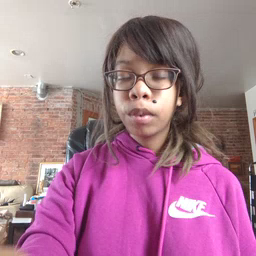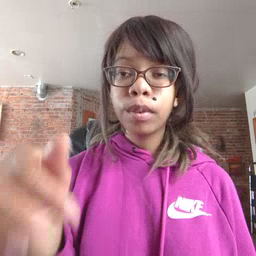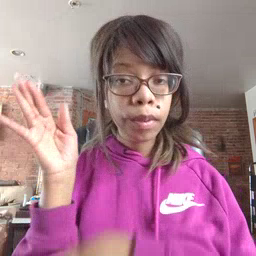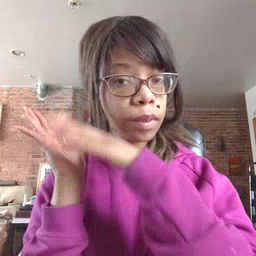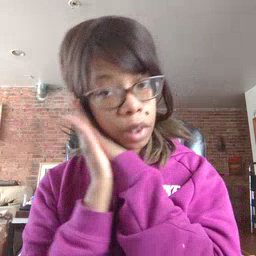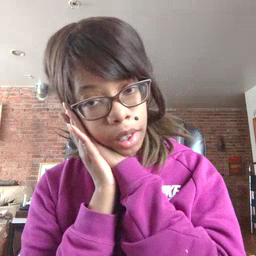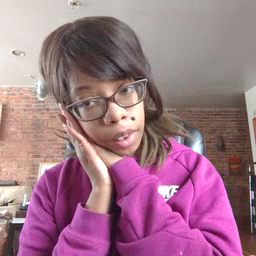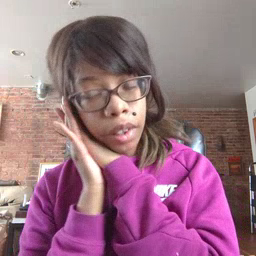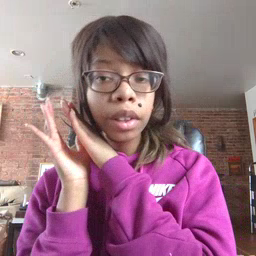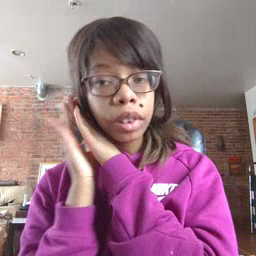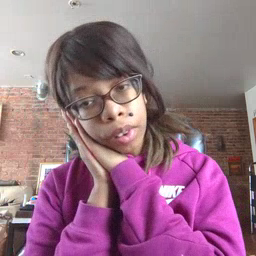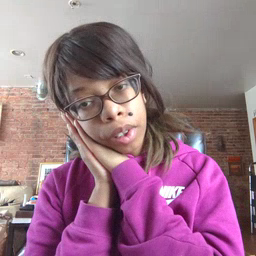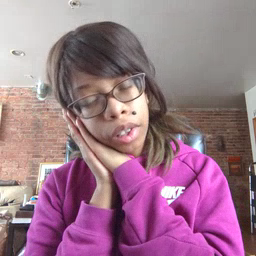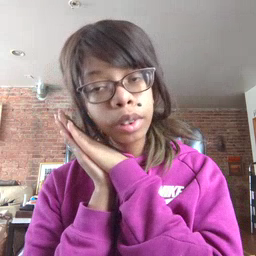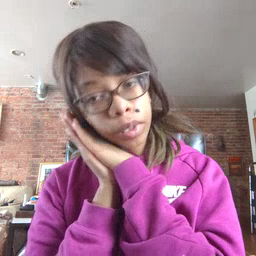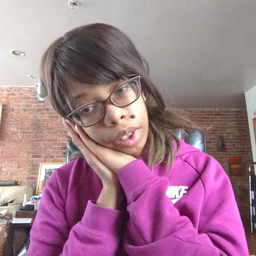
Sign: bed